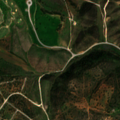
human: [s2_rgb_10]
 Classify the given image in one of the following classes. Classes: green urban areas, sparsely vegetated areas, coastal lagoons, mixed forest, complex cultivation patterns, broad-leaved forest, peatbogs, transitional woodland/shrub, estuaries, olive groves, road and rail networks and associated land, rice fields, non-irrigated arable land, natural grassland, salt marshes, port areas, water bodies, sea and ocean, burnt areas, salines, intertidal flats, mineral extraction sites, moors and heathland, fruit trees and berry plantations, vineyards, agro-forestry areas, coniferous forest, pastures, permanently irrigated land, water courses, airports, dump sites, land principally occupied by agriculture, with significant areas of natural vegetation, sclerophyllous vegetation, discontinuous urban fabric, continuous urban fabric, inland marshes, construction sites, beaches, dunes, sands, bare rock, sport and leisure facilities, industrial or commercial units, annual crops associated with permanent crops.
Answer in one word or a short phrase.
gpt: sport and leisure facilities, fruit trees and berry plantations, annual crops associated with permanent crops, land principally occupied by agriculture, with significant areas of natural vegetation, agro-forestry areas, broad-leaved forest, sclerophyllous vegetation, transitional woodland/shrub